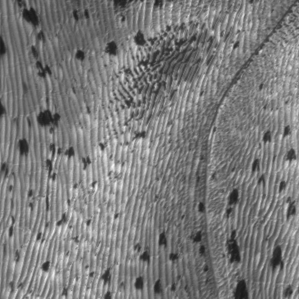
Label: frost